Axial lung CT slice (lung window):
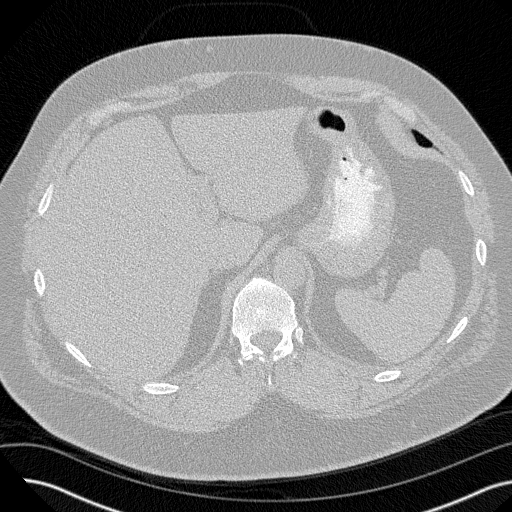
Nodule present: no